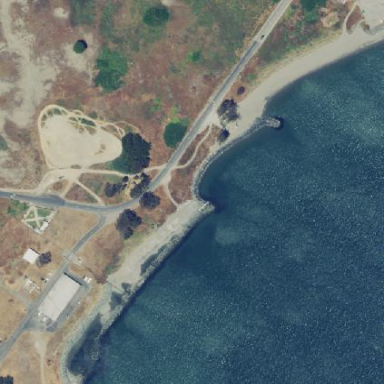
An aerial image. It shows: Breakwater structure.